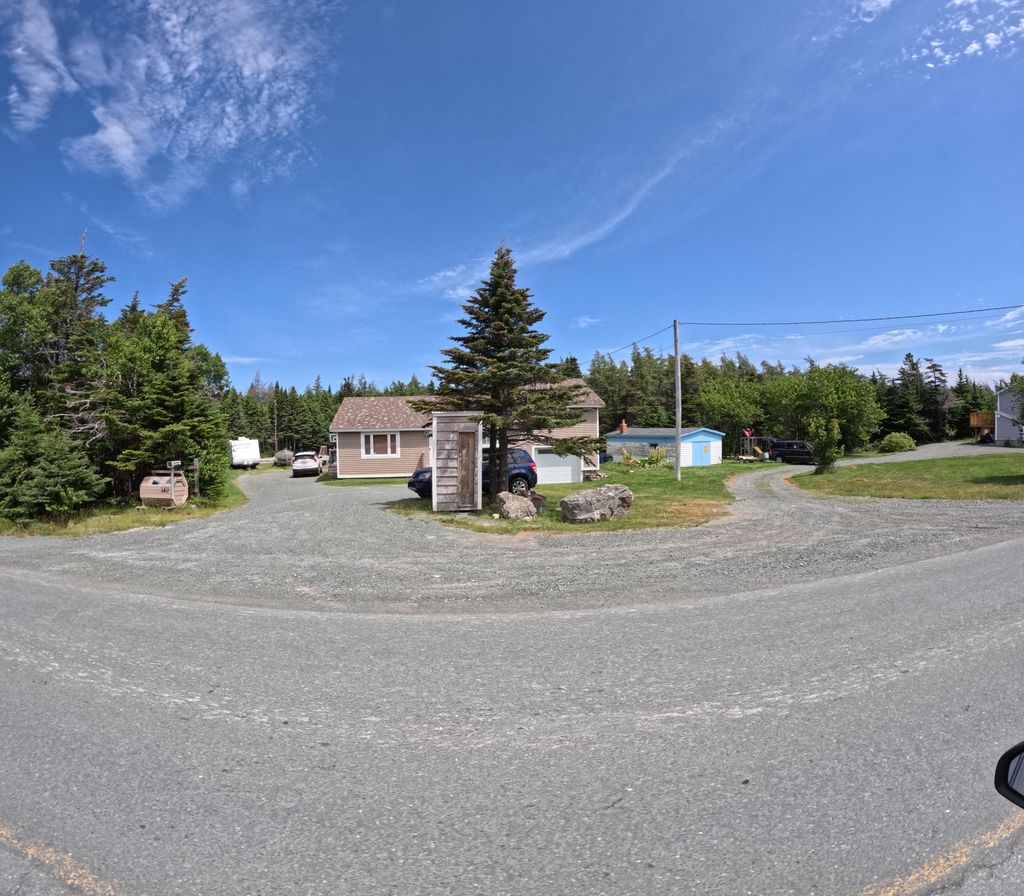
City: st_johns